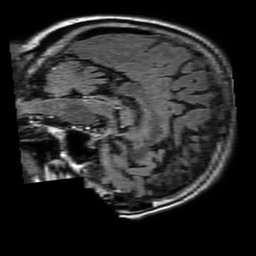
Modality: FLAIR
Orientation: sagittal
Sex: female
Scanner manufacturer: philips
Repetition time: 11 s
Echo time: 0.125 s